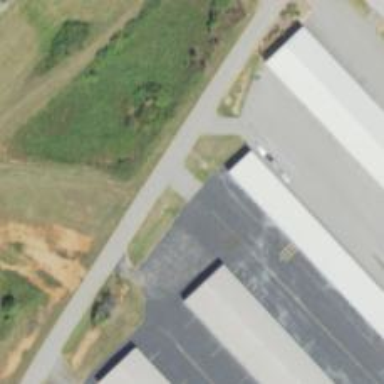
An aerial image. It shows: Image of taxiway at airport.